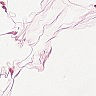
Metastatic tissue present: no